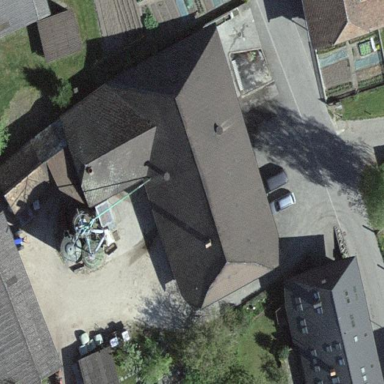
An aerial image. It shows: Farm building.